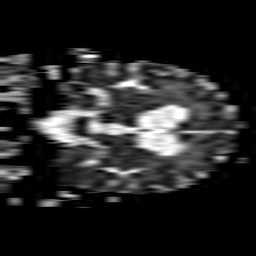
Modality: ADC
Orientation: coronal
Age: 63
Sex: female
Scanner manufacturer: philips
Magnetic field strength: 1.5 T
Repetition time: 3.415 s
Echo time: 0.06922 s